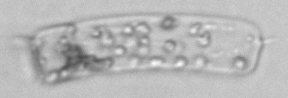
Label: Guinardia_striata